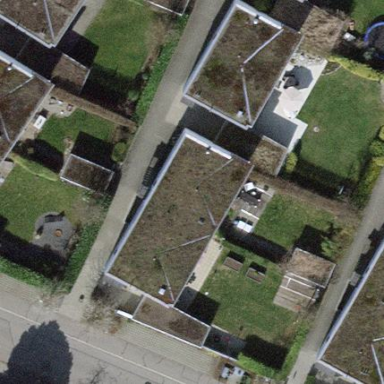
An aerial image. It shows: Semidetached house.